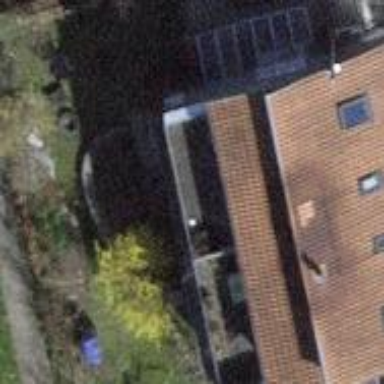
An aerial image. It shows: Detached building.